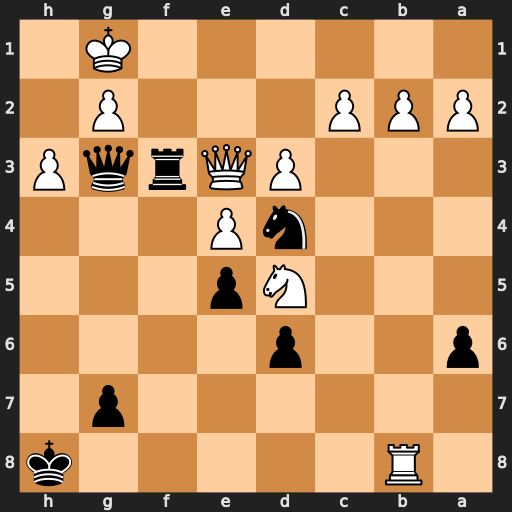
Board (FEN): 1R5k/6p1/p2p4/3Np3/3nP3/3PQrqP/PPP3P1/6K1
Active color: b
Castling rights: -
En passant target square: -
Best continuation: Kh7 Rf8 Rxe3